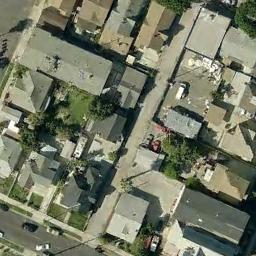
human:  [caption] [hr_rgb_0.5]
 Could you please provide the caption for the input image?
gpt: The roofs of the houses are all red .

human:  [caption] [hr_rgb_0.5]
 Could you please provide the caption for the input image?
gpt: A dense residential area has a large collection of houses with yards .

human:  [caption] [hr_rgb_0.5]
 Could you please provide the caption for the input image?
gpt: The dense residential is next to the road with some cars .

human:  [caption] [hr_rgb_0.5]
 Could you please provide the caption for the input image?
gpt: In densely populated areas there are many roads and neatly arranged houses and trees as well as large lawns and many vehicles .

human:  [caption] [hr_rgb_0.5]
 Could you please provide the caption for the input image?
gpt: There are some gray buildings on luxury residential area .